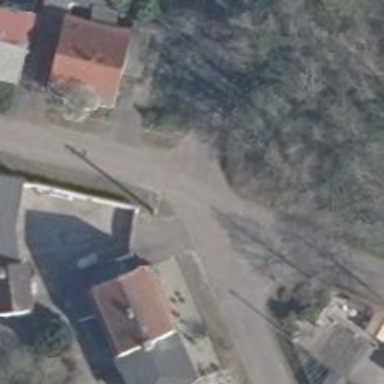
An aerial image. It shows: Alleyway designated as service road.